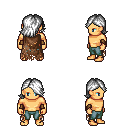
a pixel art fantasy rpg character, male body template, human, tanned skin, brown tattered cape, teal pants, white swoop hairstyle, cloth bracers, four views (front, back, left, right), 2x2 character sprite sheet, small pixel art, hard edges, no anti-aliasing